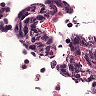
Metastatic tissue present: no